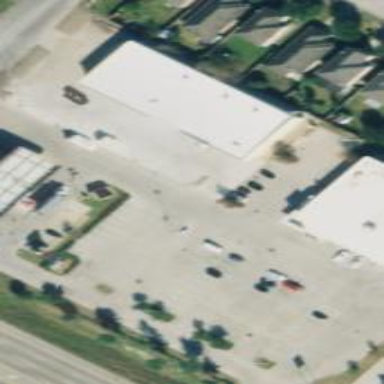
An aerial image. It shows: Retail area.